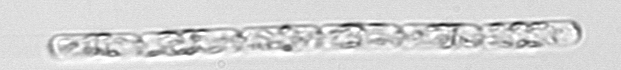
Label: Dactyliosolen_fragilissimus